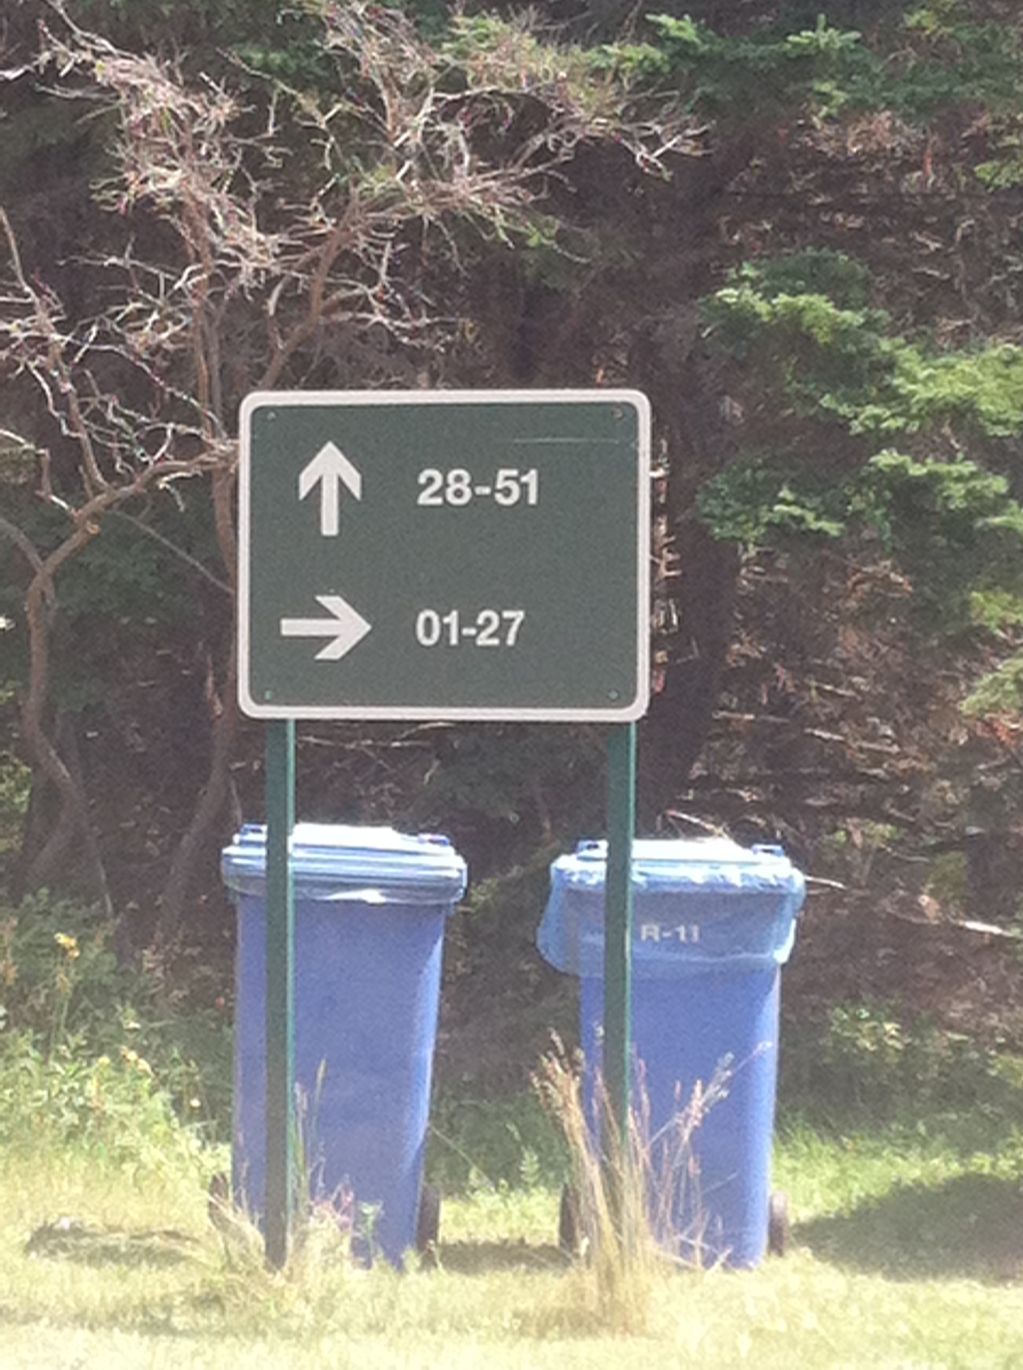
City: charlottetown